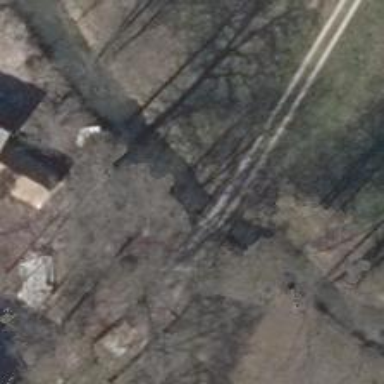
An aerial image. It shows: Sandy driveway used as service road.